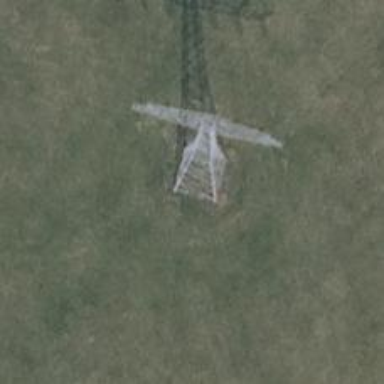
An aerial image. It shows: Power tower.